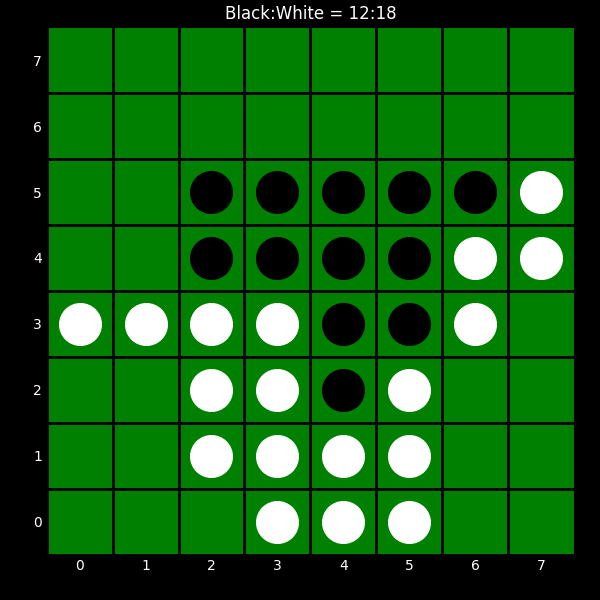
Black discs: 12
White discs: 18